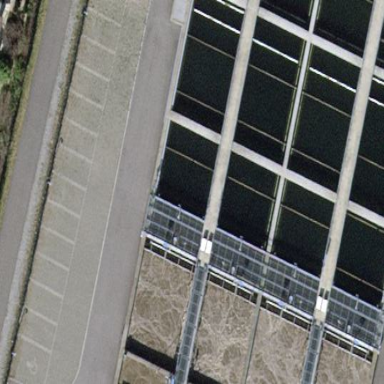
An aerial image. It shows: Image of wastewater.